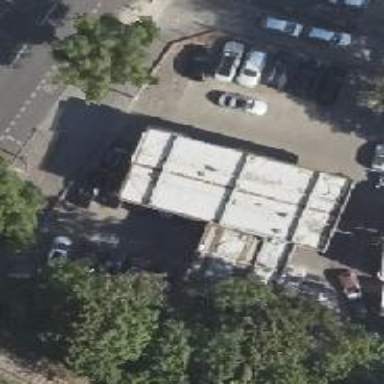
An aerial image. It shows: Car shop.